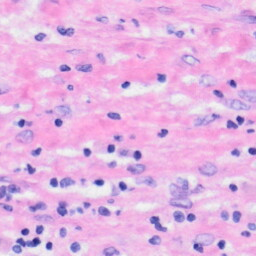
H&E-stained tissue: Liver